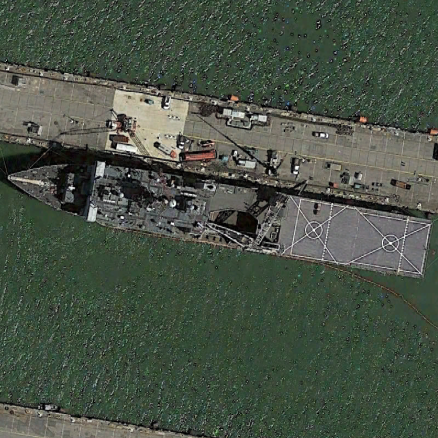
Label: Whitby_Island-class_dock_landing_ship